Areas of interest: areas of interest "Shopping Mall"
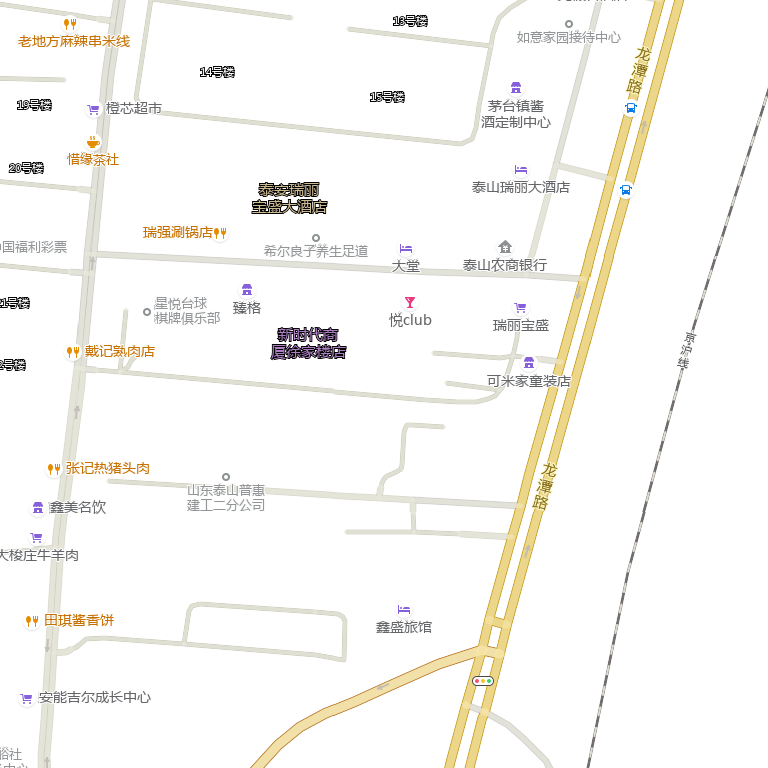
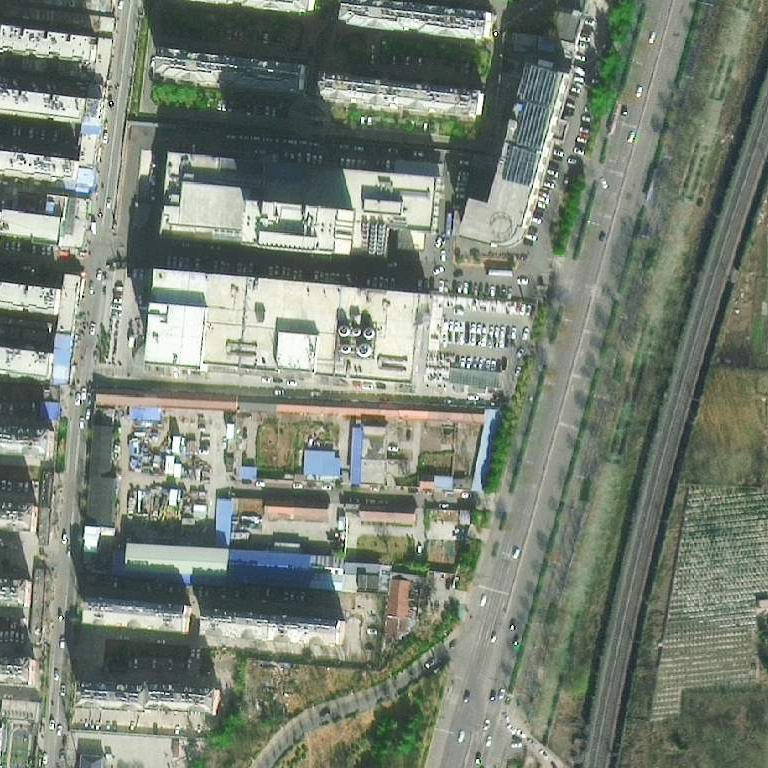